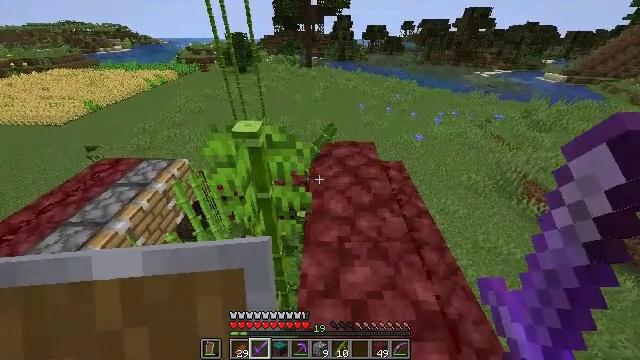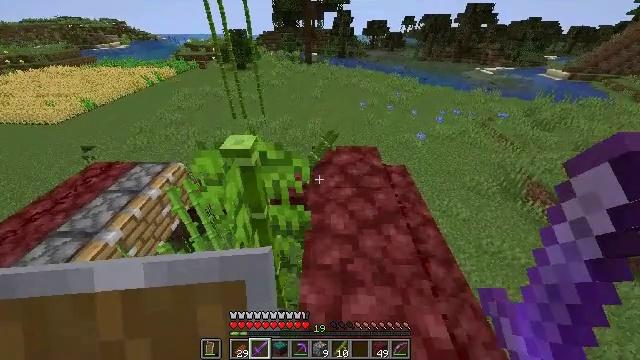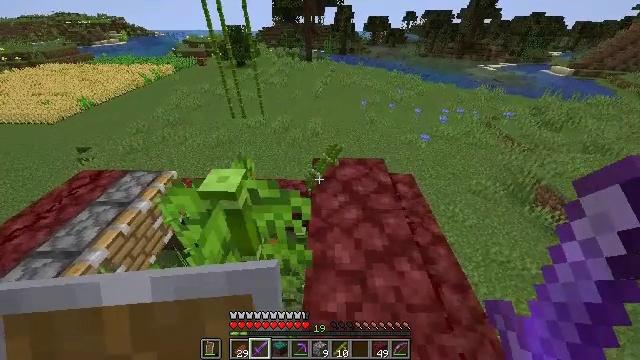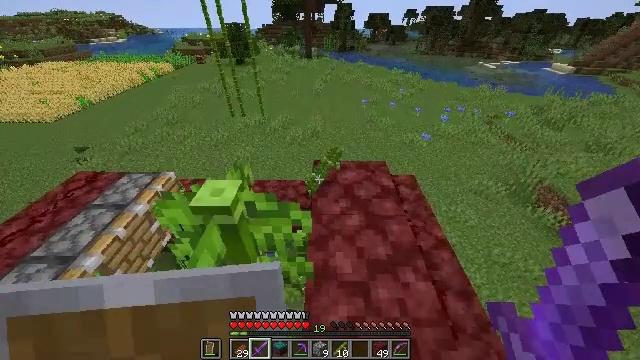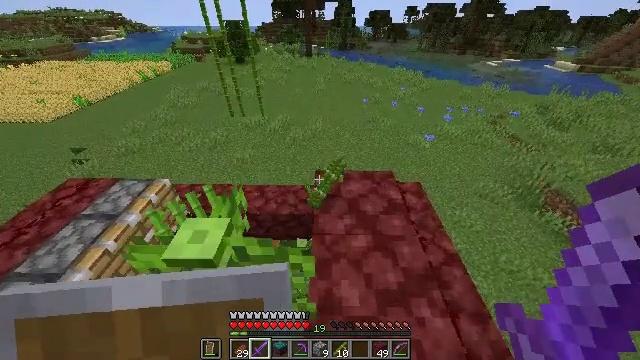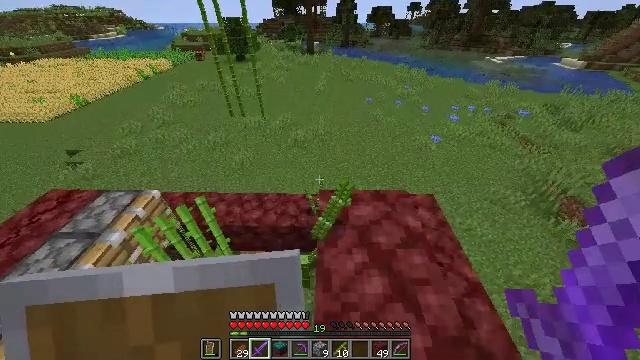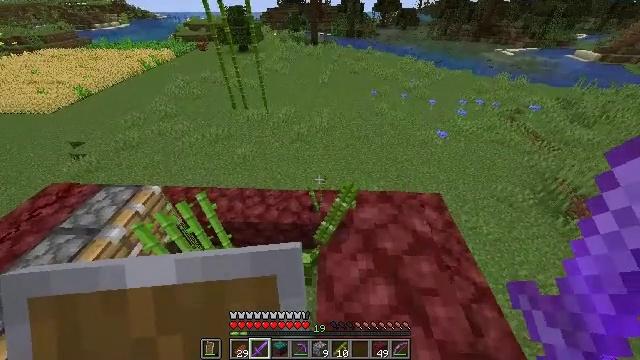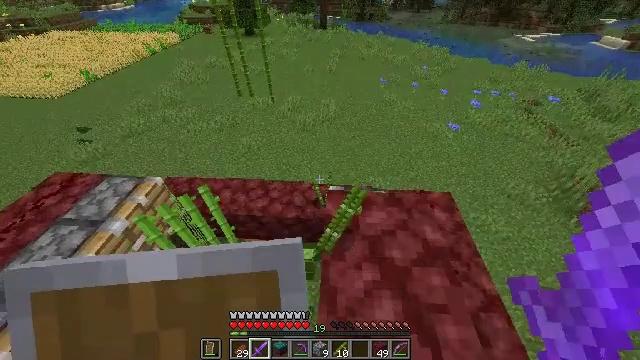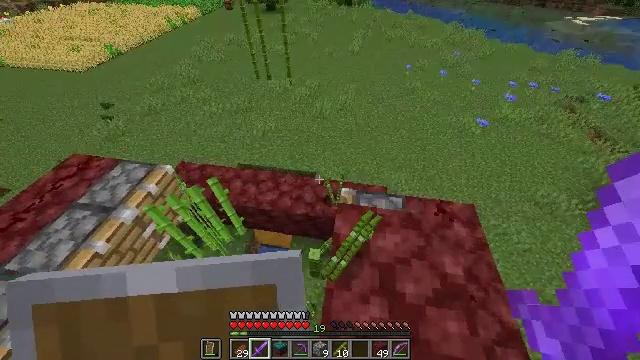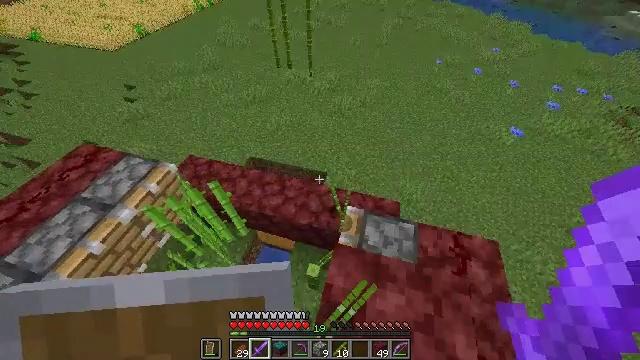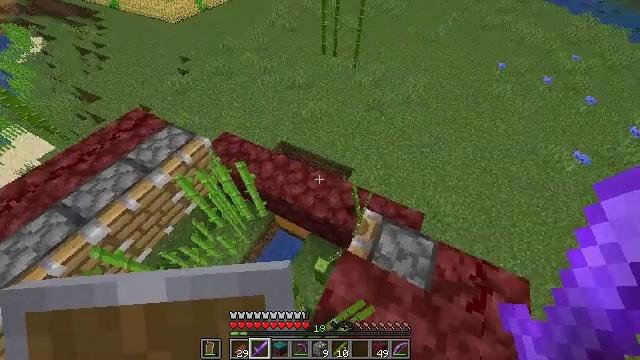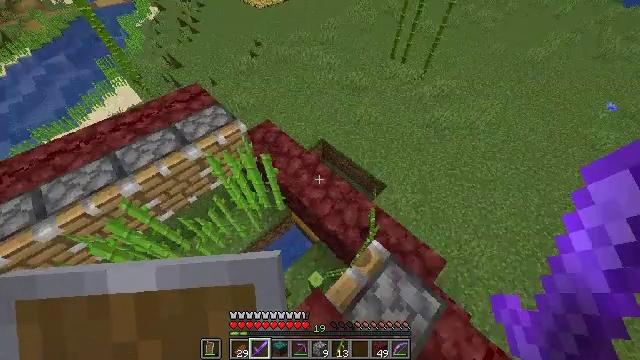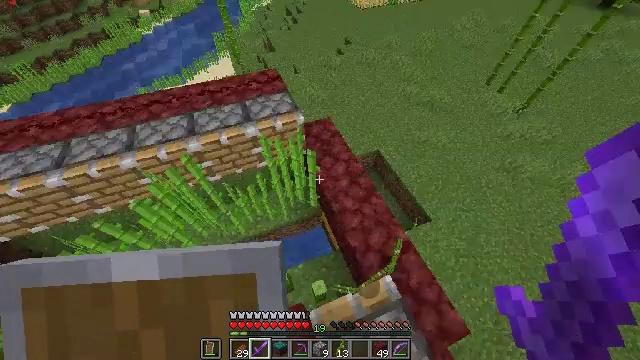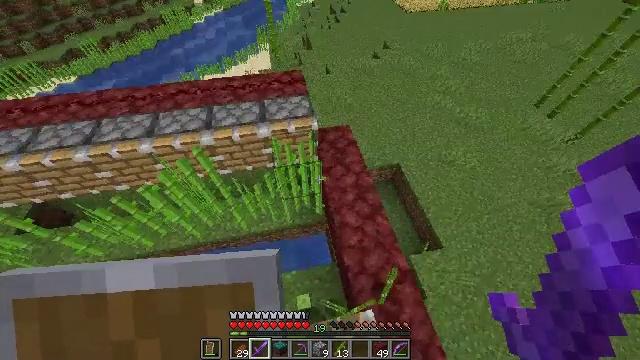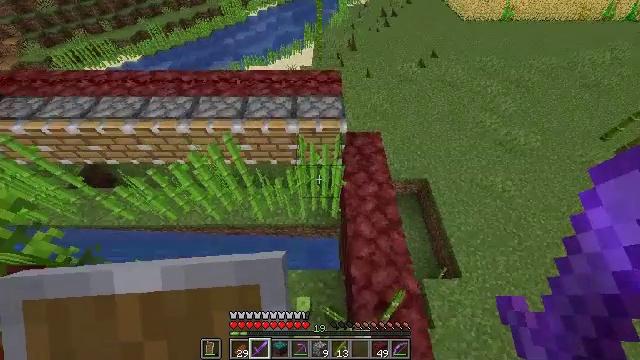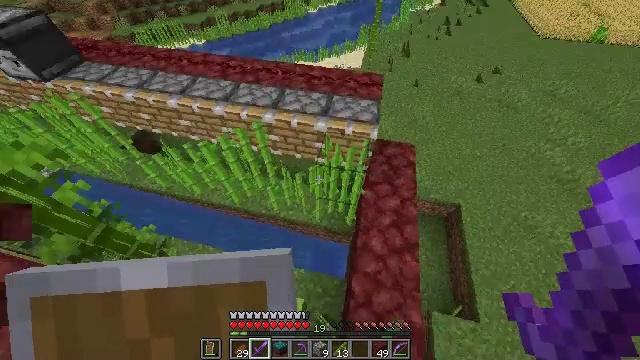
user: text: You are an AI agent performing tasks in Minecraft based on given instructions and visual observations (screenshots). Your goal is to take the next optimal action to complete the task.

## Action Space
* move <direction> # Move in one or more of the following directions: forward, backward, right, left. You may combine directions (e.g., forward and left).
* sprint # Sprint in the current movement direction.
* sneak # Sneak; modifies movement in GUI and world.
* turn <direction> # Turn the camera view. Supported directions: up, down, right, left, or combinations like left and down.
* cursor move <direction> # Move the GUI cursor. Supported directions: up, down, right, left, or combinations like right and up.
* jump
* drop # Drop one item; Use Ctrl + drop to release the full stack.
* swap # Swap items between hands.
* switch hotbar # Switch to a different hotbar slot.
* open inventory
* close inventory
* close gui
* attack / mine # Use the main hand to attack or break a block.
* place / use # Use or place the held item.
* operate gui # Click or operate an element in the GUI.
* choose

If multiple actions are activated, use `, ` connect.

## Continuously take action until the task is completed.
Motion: motion action
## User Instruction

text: Mine tall grass from the ground.
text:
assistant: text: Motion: move forward
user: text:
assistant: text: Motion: move forward
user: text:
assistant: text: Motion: move forward
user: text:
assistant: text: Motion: move forward
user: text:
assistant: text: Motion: move forward
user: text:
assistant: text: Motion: move forward, turn left and down
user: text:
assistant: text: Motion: move forward, turn left and down
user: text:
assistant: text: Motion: move forward, turn left and down
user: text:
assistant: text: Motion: move forward and move right, turn left and down
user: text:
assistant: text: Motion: move forward and move right, turn left and down
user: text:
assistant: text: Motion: move forward and move right, turn left
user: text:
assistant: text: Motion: move forward and move right, turn left
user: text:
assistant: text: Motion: move forward and move right, turn left
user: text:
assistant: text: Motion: move forward and move right, turn left
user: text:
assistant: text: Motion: move forward and move right, turn left
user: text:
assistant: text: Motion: turn left
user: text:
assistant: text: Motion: turn left
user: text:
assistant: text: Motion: turn left and down
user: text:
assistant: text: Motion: turn left and down
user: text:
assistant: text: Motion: turn left and down
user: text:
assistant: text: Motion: turn left
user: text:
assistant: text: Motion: turn left and up
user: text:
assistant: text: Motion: no_op
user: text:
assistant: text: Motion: no_op
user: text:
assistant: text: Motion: no_op
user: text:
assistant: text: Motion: no_op
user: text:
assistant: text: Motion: no_op
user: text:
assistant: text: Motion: no_op
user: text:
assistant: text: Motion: no_op
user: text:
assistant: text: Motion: turn right and down